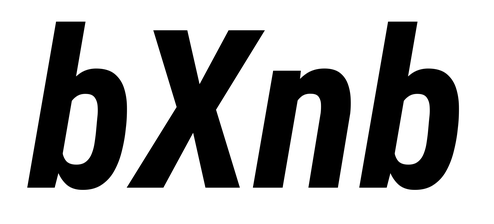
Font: Roboto-Italic_Condensed_Bold_Italic